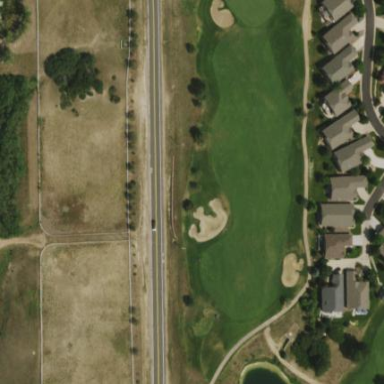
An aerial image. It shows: Rough grassy area used for golf.